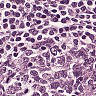
Metastatic tissue present: no